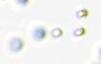
Label: Phaeocystis